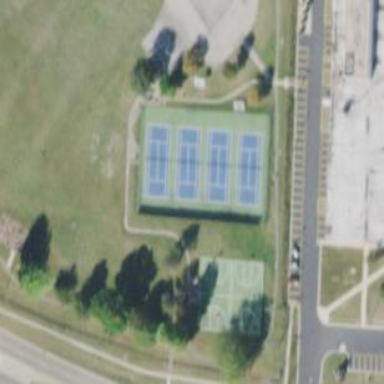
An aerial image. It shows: Tennis court on the leisure land pitch.